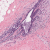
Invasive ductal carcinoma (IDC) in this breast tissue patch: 0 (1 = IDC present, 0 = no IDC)